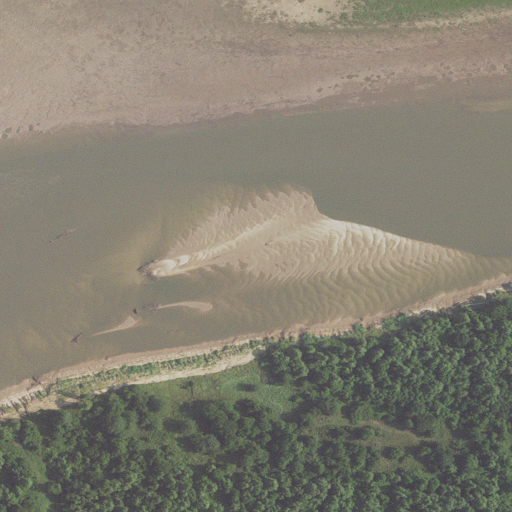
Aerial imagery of cape in Arkansas named Cat Island containing barren land, woody wetlands, open water, and herbaceous wetlands